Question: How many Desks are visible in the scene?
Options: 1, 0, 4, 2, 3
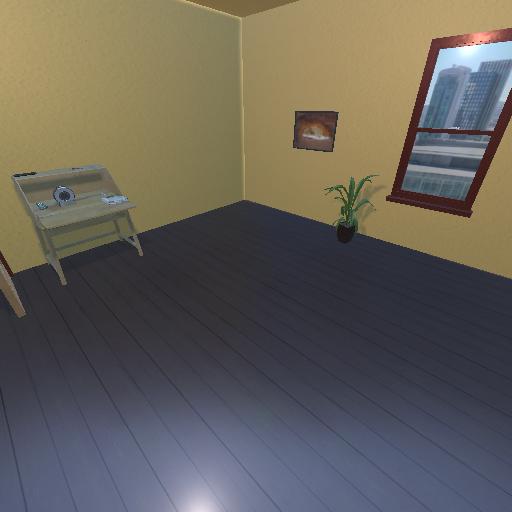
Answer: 1